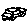
Label: car